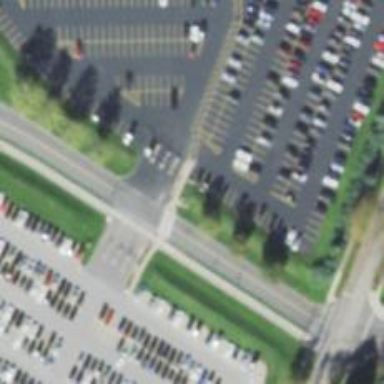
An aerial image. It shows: Marked road crossing.